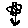
Label: flower